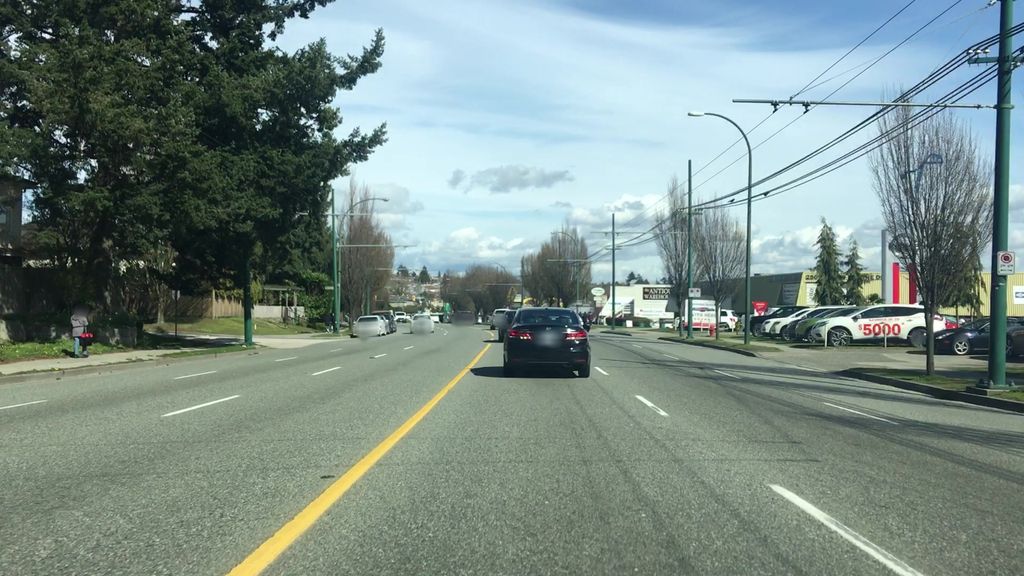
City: vancouver